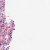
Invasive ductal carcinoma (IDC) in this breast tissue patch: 1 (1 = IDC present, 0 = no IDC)